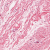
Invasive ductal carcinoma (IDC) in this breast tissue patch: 0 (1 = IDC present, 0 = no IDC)